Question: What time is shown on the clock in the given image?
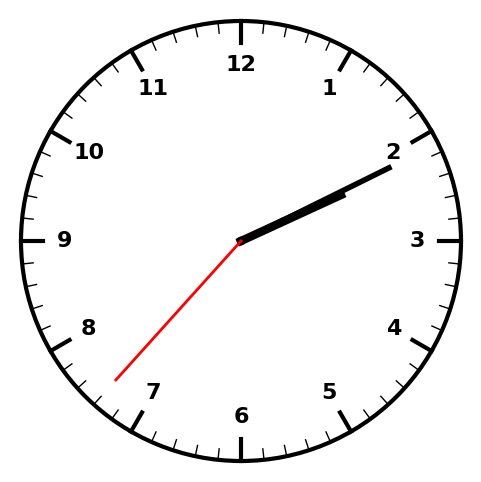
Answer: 02:10:37